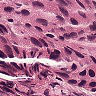
Metastatic tissue present: yes